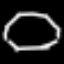
Label: octagon